Question: > I am using <URL> for file upload. I have to test it so I wrote protractor test case but it not working.
Code
'''
<div class="col-lg-12 up-buttons">
<div ng-file-select="" ng-model="files" ng-model-rejected="rejFiles" class="btn btn-default" ng-multiple="false" ng-accept="'text/csv,application/vnd.ms-excel,application/vnd.openxmlformats-officedocument.spreadsheetml.sheet'" ng-model-rejected="rejFiles" tabindex="0">Choose file</div>
</div>
'''
Test case
'''
it('upload file', function(){
var fileToUpload = 'C:/Users/Anusha/Desktop/demo.csv';
var absolutePath = path.resolve(fileToUpload);
$('input[type="file"]').sendKeys(absolutePath);
browser.sleep(1500);
})
'''

I can upload file but it is received in model instead of model eventhough file format is correct one. Could anyone please suggest me how to do this?
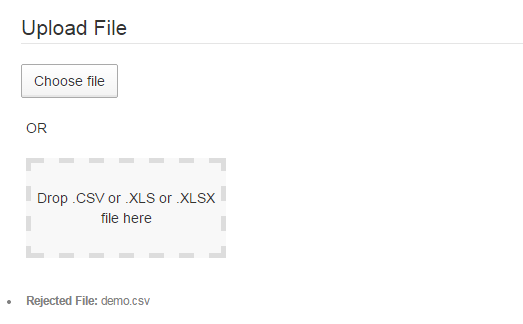
Answer: Html
'''
<div class="col-lg-12 up-buttons">
<div ng-file-select="" ng-model="files" ng-model-rejected="rejFiles" class="btn btn-default" ng-multiple="false" ng-accept="'*.csv'" ng-model-rejected="rejFiles" tabindex="0">Choose file</div>
</div>
'''
Test case
'''
var path = require('path');
var fileToUpload = file_path;
var absolutePath = path.resolve(fileToUpload);
element.all(by.css('input[type="file"]')).then(function(items) {
items[0].sendKeys(absolutePath);
});
browser.sleep(500);
'''